Question: Trying to set the number format of a cell based on the currency selected on an adjacent cell using VBA. See sample below.

So far I am using the below code but I cannot seem to make the format to appear properly
'''
Option Explicit
Public preValue As Variant
Private Sub Worksheet_Change(ByVal Target As Range)
Dim cell As Range
Dim Rng As Range
Dim ccy As String
ccy = Range("A3").Value
pctFormat = "0.000%"
fxFormat = ccy + " " + pctFormat
If Target.Cells.Count > 1 Then Exit Sub
On Error Resume Next
If Not Intersect(Target, Range("A2:A10")) Is Nothing Then
If Target.Value <> preValue And Target.Value <> "" Then
Application.EnableEvents = False
Cells(Target.Row, Target.Column + 1).NumberFormat = fxFormat
Application.EnableEvents = True
End If
End If
On Error GoTo 0
End Sub
'''
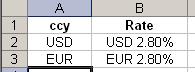
Answer: you could try this option to set your 'fxFormat variable':
'''
fxFormat = "[$" & ccy & "] 0.000%"
'''